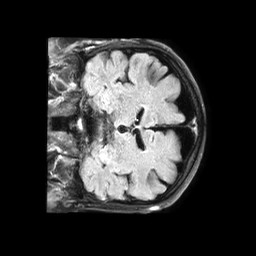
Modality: FLAIR
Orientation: coronal
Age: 73
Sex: male
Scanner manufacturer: philips
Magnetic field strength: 1.5 T
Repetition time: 6 s
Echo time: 0.104 s